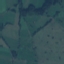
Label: Pasture